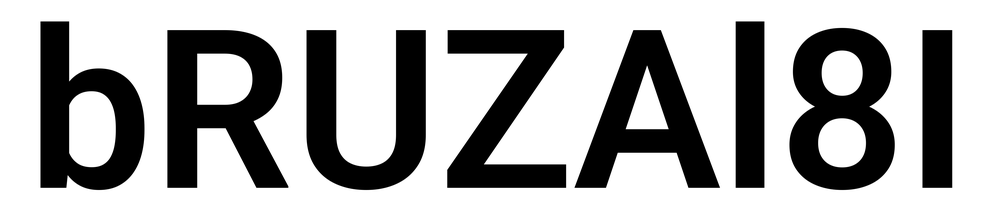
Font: Roboto_SemiBold